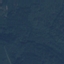
Label: Forest